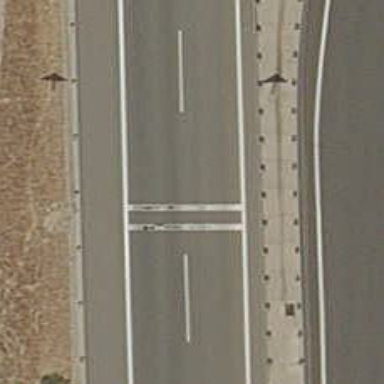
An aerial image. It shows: Traffic calming measure in place: rumble strips.